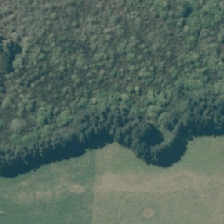
Land cover: manuka_kanuka